Field crop: maize
Growth stage: 2
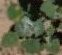
Species: chenopodium